Question: Hi everyone
I have this GPS unit I'd like to analyze so I went out and tested it, got several pages of NMEA sentences (for 3 different spots on the same field) that I like to plot using Matlab's scatter function (or geoshow function...whatever works).
Since NMEA sentences give out tons of information which I don't need; I sorted through and simplified the data to contain only longitude in one file and latitude in another file (I have several spots locations).
I made both files .csv files so I could read in these files using Matlab's csvread function rather than having to manually enter these numbers manually into matrices.
The problem I have is that when I go to plot these spots I can only show 1 spot on 1 graph at a time. This really defeats the purpose of graphing the coordinates...how can I graph all 3 spots all on the same graph using the .csv files I made or any method you know of?
'''
SW_latitude = csvread('SW_latitude.csv');
SW_longitude = csvread('SW_longitude.csv');
CENTER_latitude = csvread('center_latitude.csv');
CENTER_longitude = csvread('center_longitude.csv');
WALKING_latitude = csvread('WALKING_latitude.csv');
WALKING_longitude = csvread('WALKING_longitude.csv');
scatter(SW_latitude,SW_longitude)
hold on
scatter(CENTER_latitude,CENTER_longitude)
scatter(WALKING_latitude,WALKING_longitude)
hold off
'''

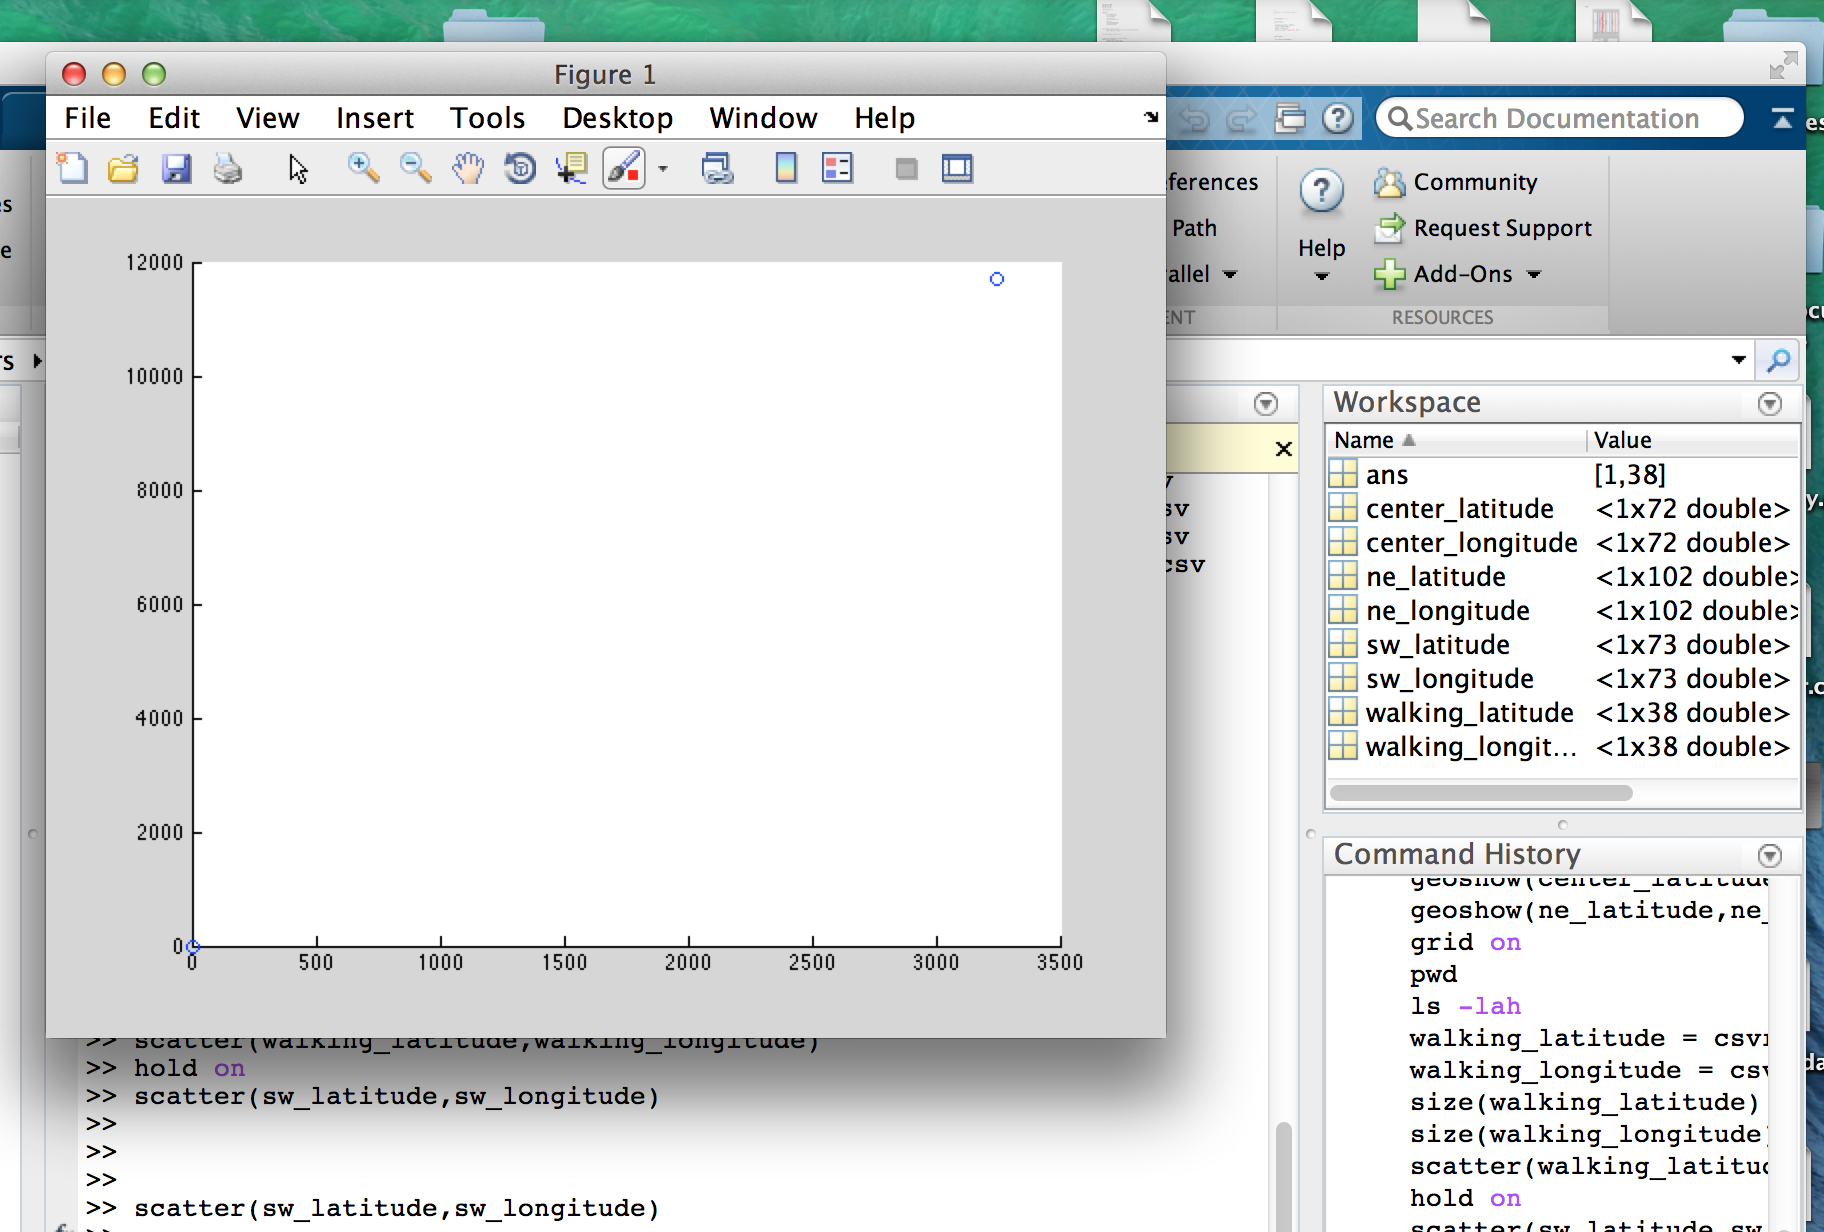
Answer: 1) NMEA messages often have the longitude and latitude of the format 3246.4270, 11704.3785 etc.
The two numerals before the decimal point and those after are minutes, the two/three numerals at the front are degrees, i.e. 32 degrees, 46.4270 minutes, 117 degrees, 04.3785 minutes, etc. You can convert these to decimal degrees after loading (doesn't need three lines but hopefully this makes the process clearer):
'''
degrees = floor(lat/100); % number of degrees
minutes = lat-degrees*100; % number of minutes
lat2 = degrees + minutes/60;
'''
2) If your values are all from within a small area, the changes in latitude and longitude will not be great. Therefore, watch your axis limits. You can set these with 'xlim' and 'ylim' after plotting if you know the approximate range you want to examine.
3) There is a free mapping toolbox, <URL>, which I quite like. Otherwise, if using 'geoshow' you may have to set the display type to 'Point'. You can set the various color/marker settings as well. Take a handle when you plot and then use 'get' and 'set' to check what sort of settings you can adjust.
'''
h = geoshow(lat, lon, 'DisplayType', 'Point')
'''